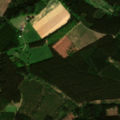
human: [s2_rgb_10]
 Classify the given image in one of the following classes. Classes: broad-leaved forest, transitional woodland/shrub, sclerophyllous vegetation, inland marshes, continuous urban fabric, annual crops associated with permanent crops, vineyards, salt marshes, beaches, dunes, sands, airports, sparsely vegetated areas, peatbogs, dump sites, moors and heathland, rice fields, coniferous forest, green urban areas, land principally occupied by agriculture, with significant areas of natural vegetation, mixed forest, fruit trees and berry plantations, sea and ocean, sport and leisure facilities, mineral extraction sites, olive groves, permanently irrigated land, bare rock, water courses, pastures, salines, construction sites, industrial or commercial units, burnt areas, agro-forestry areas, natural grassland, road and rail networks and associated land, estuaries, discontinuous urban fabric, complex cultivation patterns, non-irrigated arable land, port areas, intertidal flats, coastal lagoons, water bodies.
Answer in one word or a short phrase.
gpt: pastures, coniferous forest, mixed forest, transitional woodland/shrub